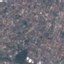
Land use / land cover: Residential